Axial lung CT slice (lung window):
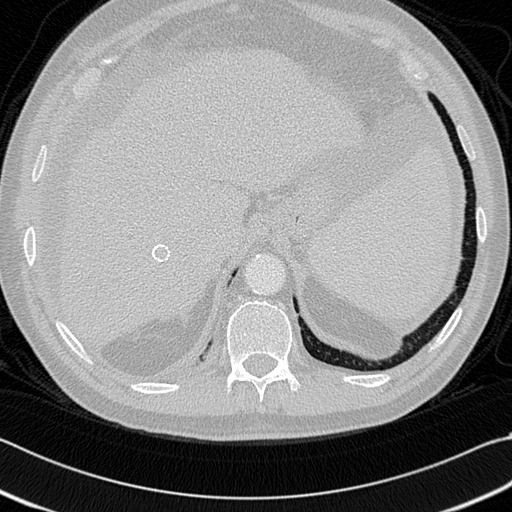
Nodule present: no